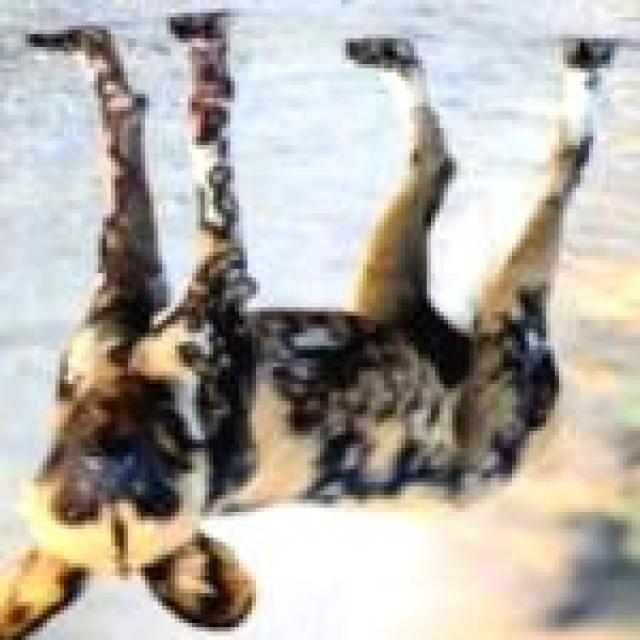
Healthy canine skin — no visible lesions, inflammation, or abnormalities. The skin and coat appear normal.